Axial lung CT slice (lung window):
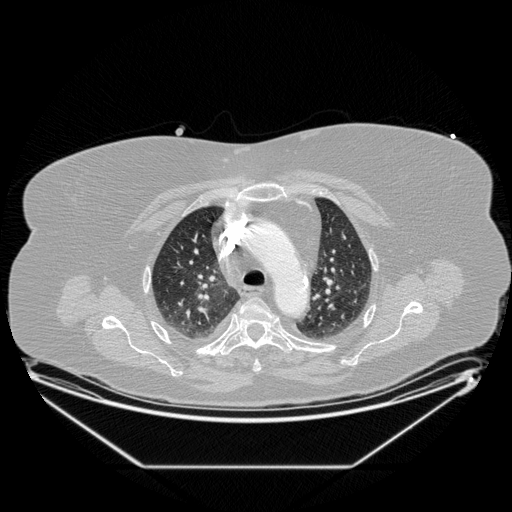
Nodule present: no